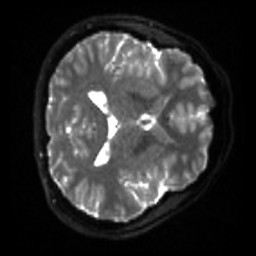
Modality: sbref
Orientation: axial
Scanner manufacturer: siemens
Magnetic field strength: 3 T
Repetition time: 4 s
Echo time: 0.0594 s